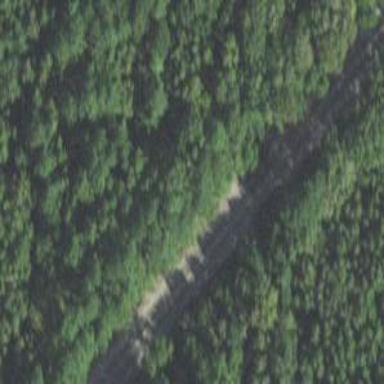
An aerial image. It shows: Railway bridge over siding.